Question: I want to have gradient all over the HTML document, and in center of BODY tag I need another background centered.
<URL>
This image explains it:

It fails if I put in CSS, only 1 background is displayed even, if underneath should be displayed repeat-y background:
'''
<html xmlns="http://www.w3.org/1999/xhtml">
<head>
<style type="text/css">
html {
background-color: #ffeacd;
background-image: url(bg.png);
background-repeat: repeat-x;
}
body {
background-image: url(bg_overlay.png);
background-repeat: no-repeat;
background-position: center;
}
.content {
width:1020px;
padding: 0px;
margin-top: 0px;
margin-right: auto;
margin-bottom: 0px;
margin-left: auto;
}
</style>
</head>
<body>
<div class="content">
<p>This content is closed in 1020px wide DIV, as to merge in most displays. </p>
<p>Rest around is an background seen or unseen depends on users screen size. </p>
<p>Me got 24'' so its obvious that I will see all backgrounds and even gradients as
blank space fillers</p>
<p>
<h1>See how much it fails in various browsers:</h1>
<ul>
<li><a href="chrome.png">Chrome</a></li>
<li><a href="ff.png">Firefox</a></li>
<li><a href="ie.png">IE</a></li>
</ul>
</p>
)</div>
</body>
</html>
'''
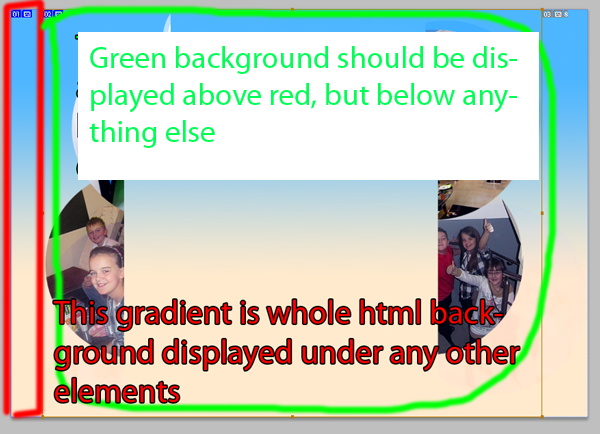
Answer: I think this should help you:
'''
html {
background: #ffeacd url(bg.png) 0 0 repeat-x;
width:100%;
height:100%;
}
body {
background:transparent url(bg_overlay.png) center center no-repeat;
width:100%;
height:100%;
}
.content {
width:1020px;
padding: 0px;
margin-top: 0px;
margin-right: auto;
margin-bottom: 0px;
margin-left: auto;
}
'''